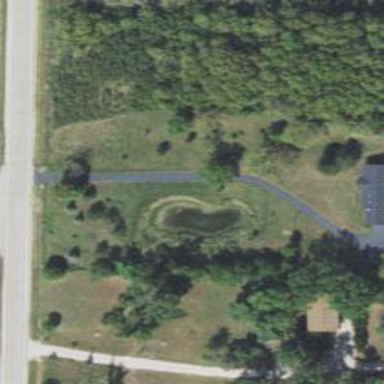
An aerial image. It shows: Driveway leading to service road.